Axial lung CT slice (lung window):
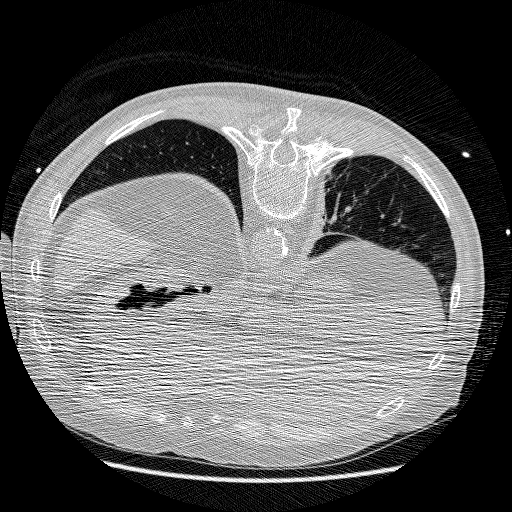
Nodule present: no